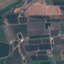
Label: PermanentCrop